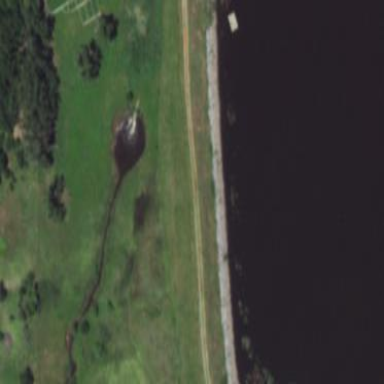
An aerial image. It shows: Dam along waterway.